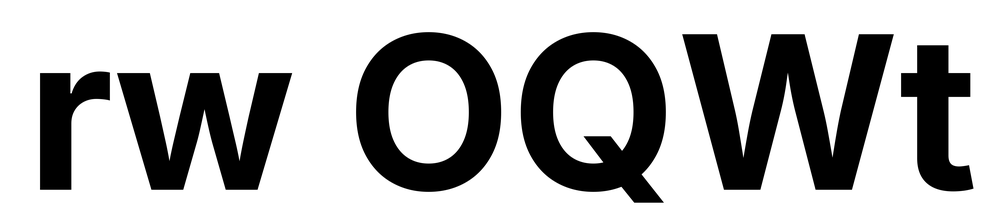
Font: Inter_Bold